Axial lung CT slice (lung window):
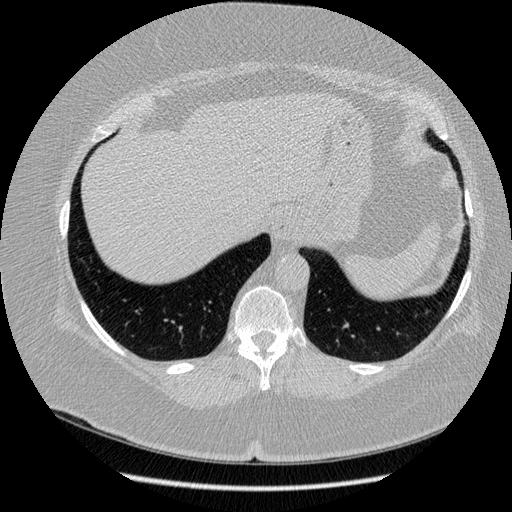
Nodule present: no